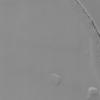
Label: not_dusty